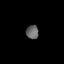
Tissue: skin
Cell type: Others
Senescence score: 0.7732
Nuclear area (px): 171
Mean DAPI intensity: 100